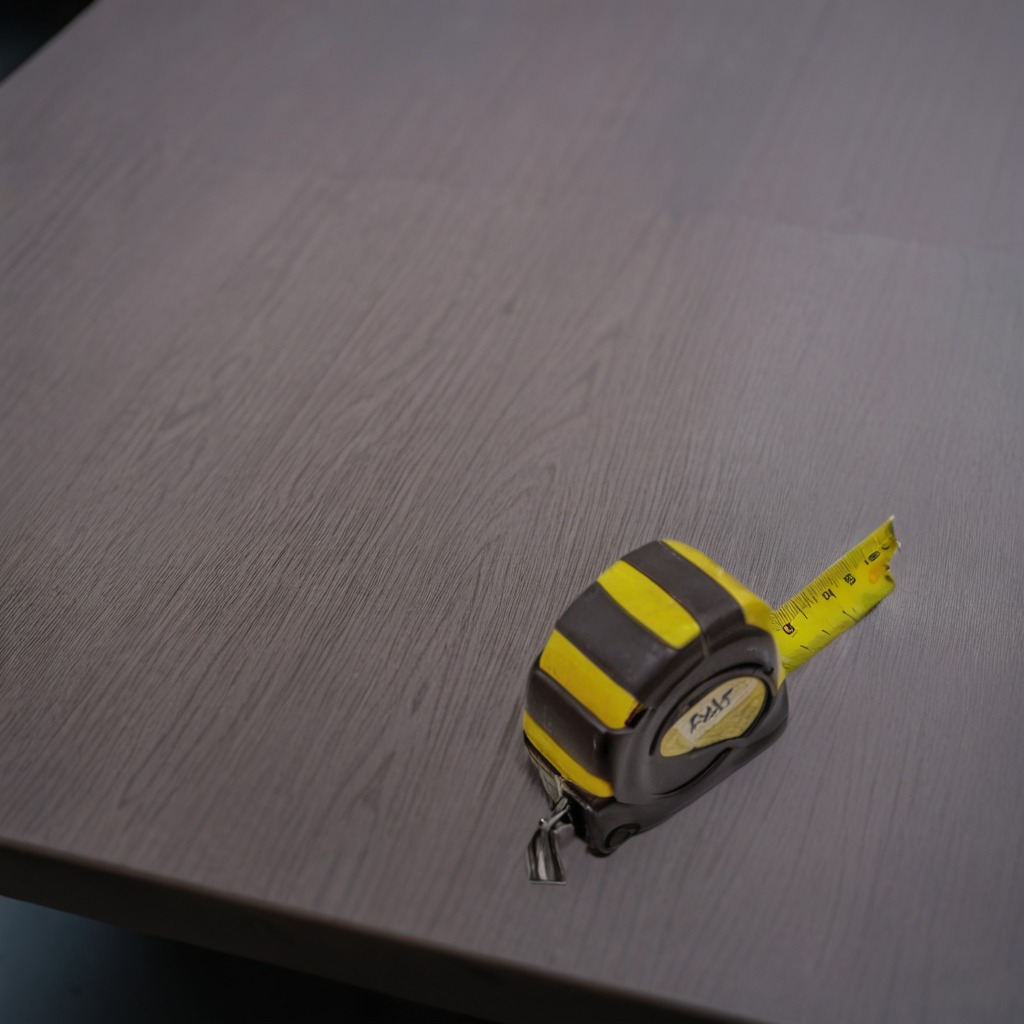
A measuring tape is lying on the old table with faint burn marks in a small garage at twilight.